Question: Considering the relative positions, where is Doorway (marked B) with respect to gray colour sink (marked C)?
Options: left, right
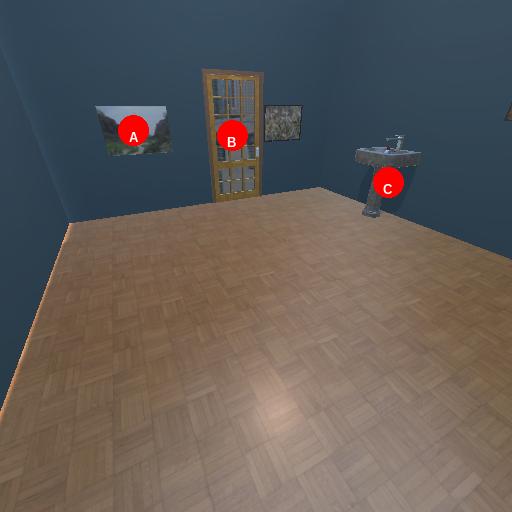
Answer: left